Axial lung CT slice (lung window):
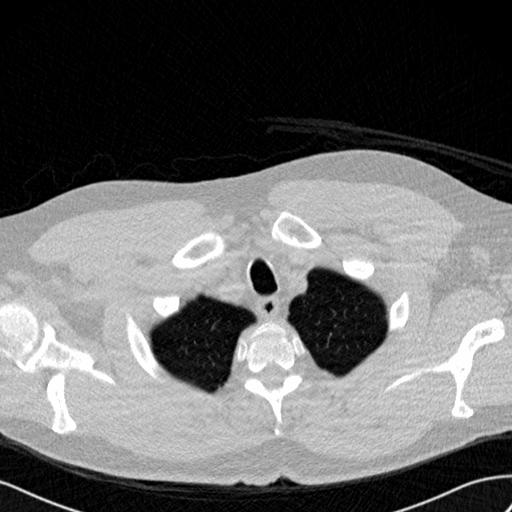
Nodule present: no